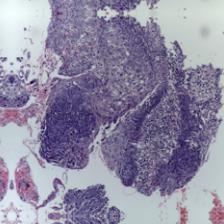
Diagnosis: OSCC